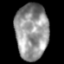
Tissue: lung
Cell type: Epithelial cells
Senescence score: 0.1449
Nuclear area (px): 1801
Mean DAPI intensity: 148.284